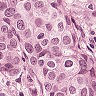
Metastatic tissue present: yes